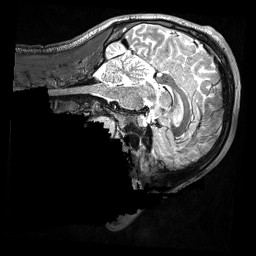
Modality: T2w
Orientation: sagittal
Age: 24
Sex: male
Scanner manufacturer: siemens
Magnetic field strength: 3 T
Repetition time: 3.2 s
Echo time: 0.562 s